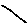
Label: line